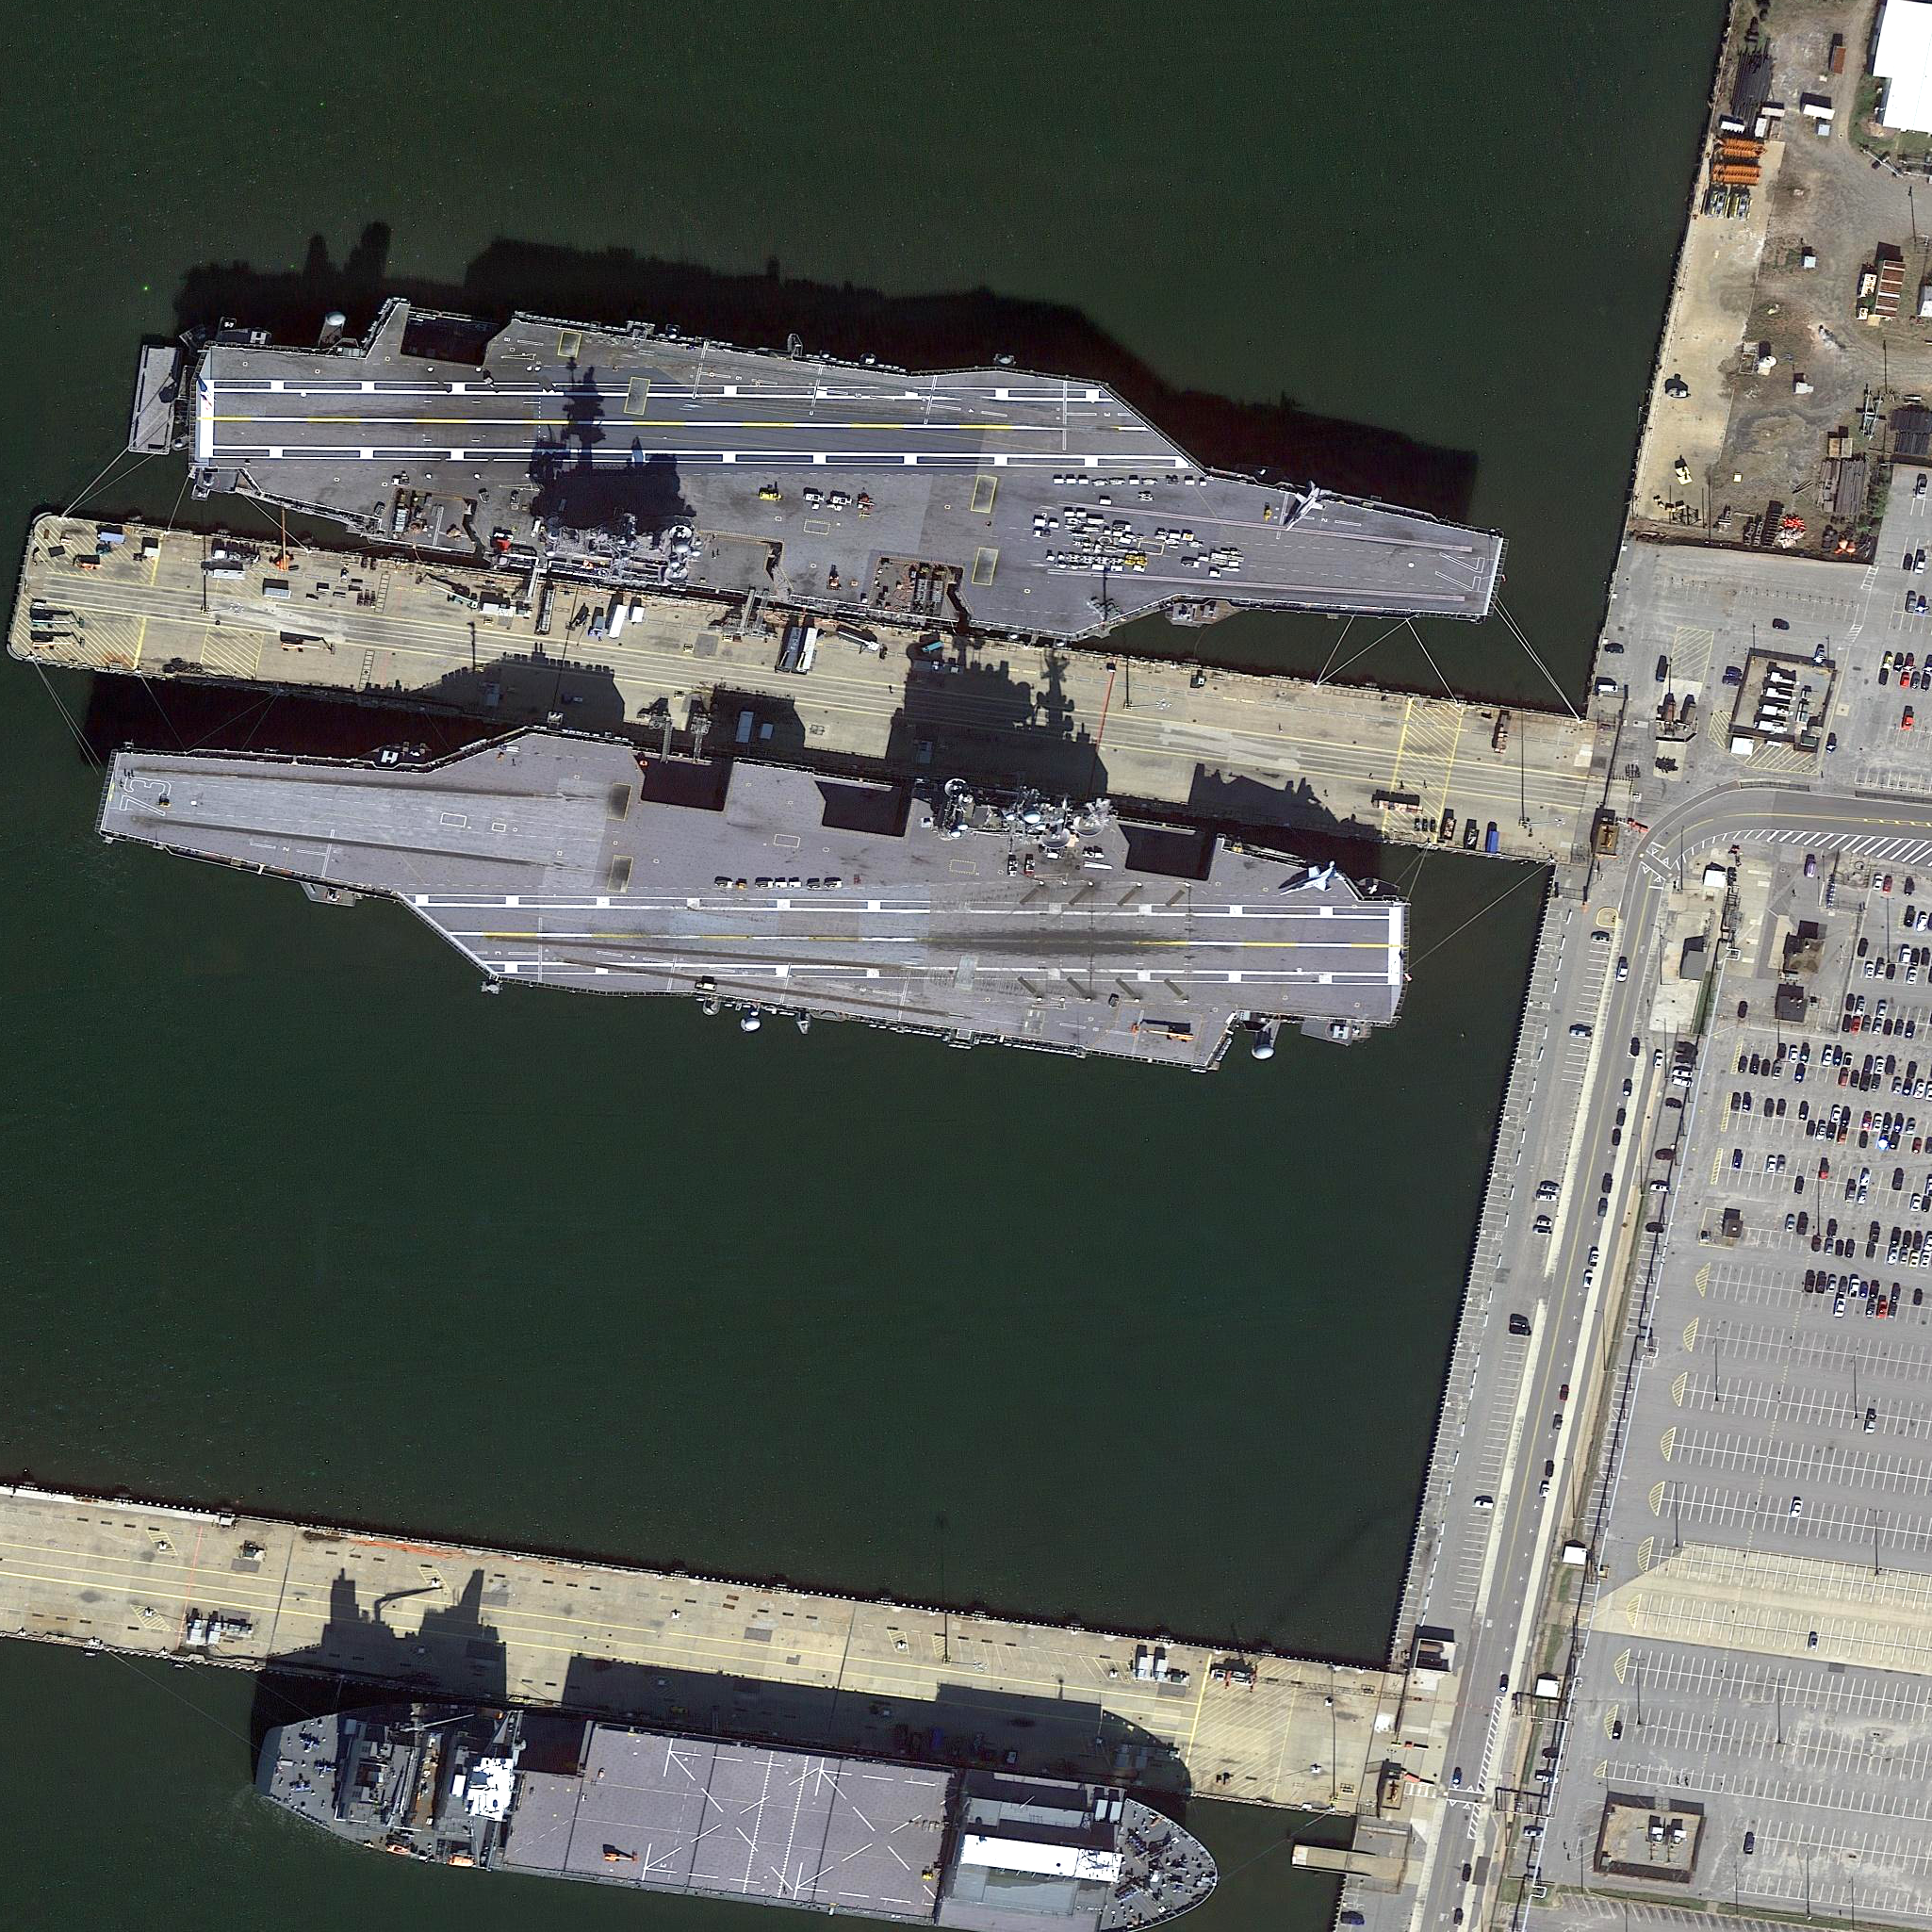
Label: aircraft_carrier